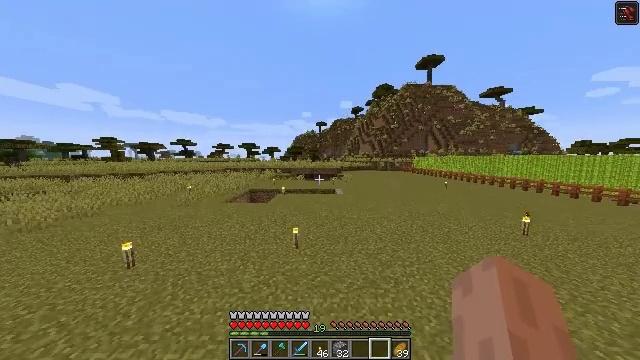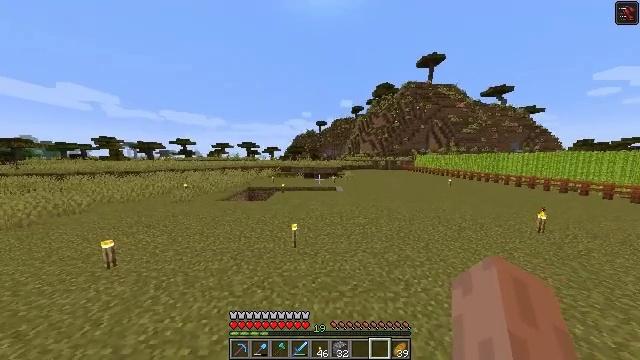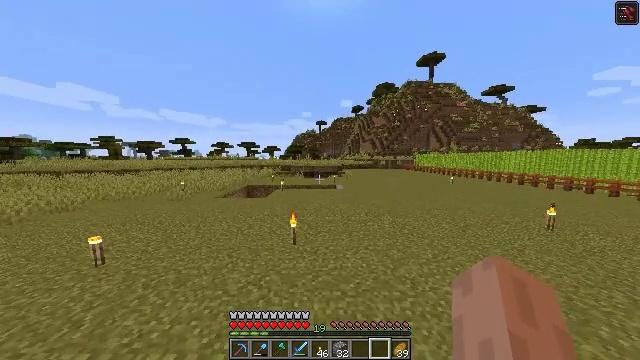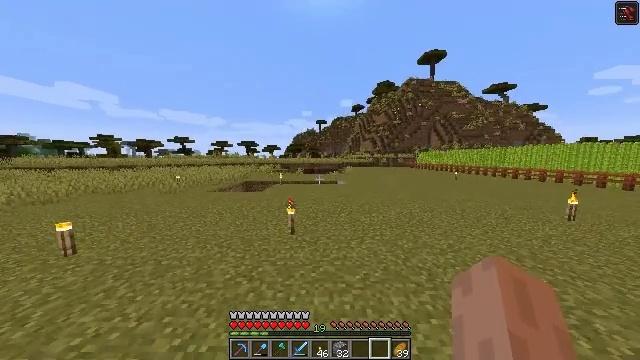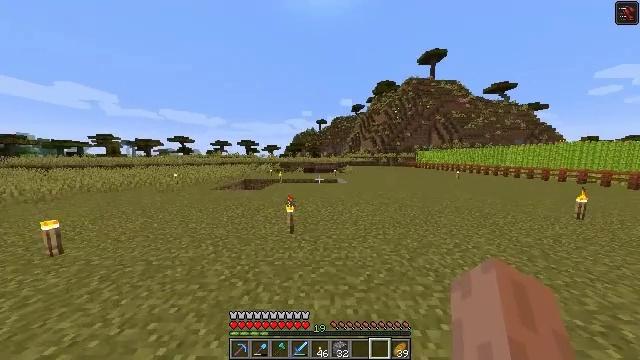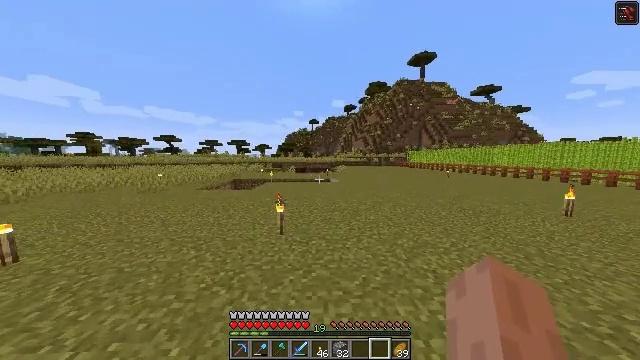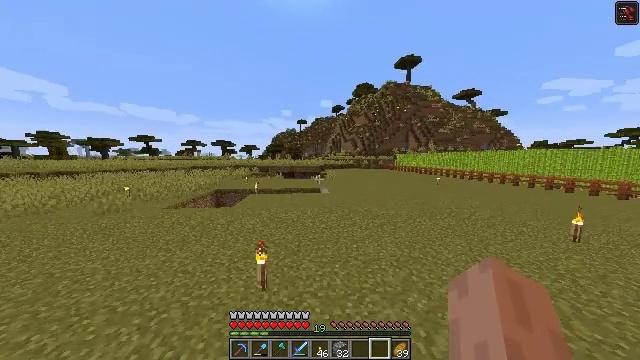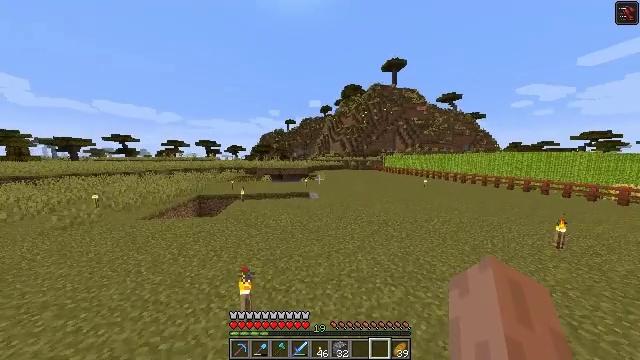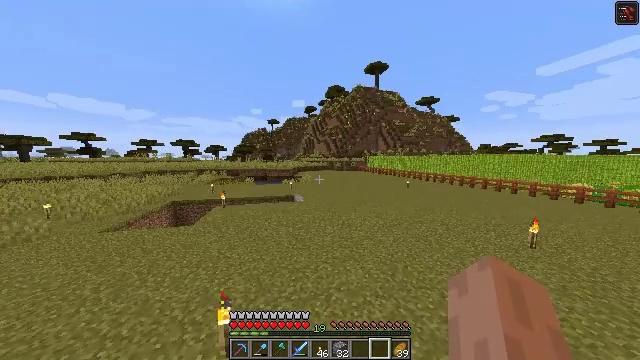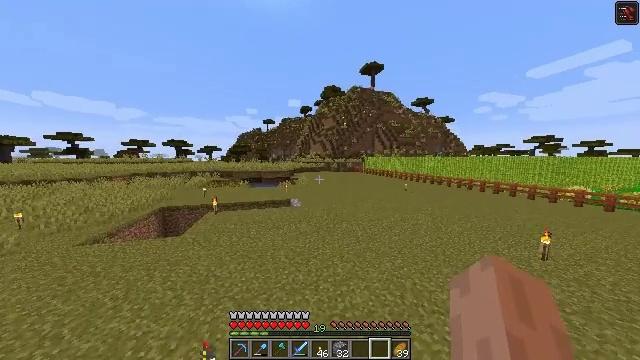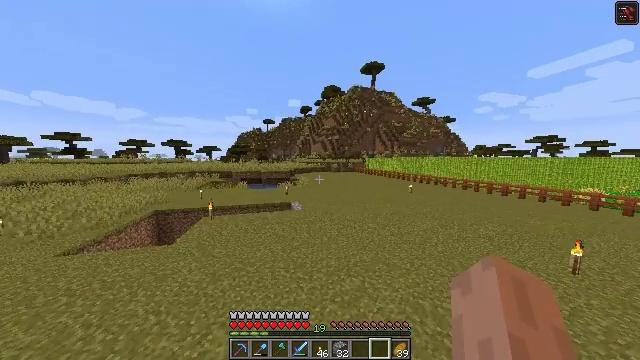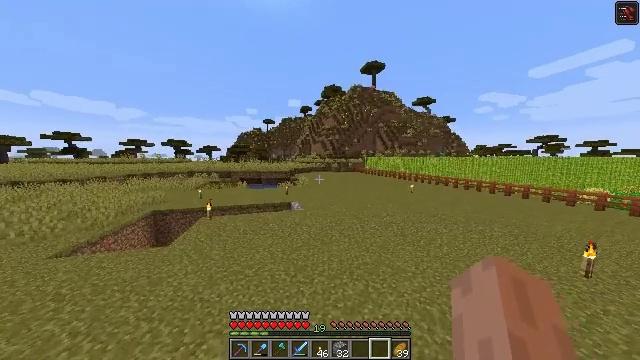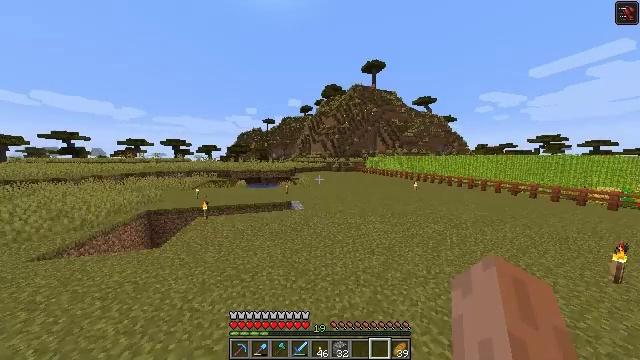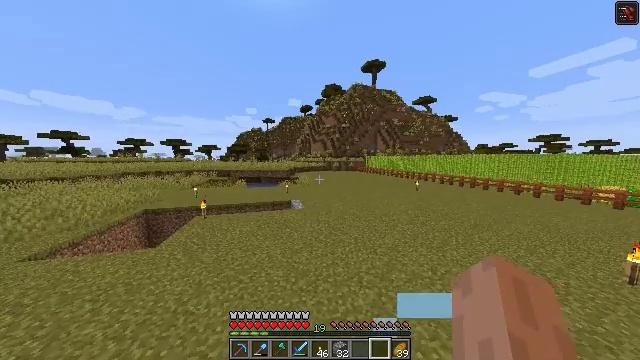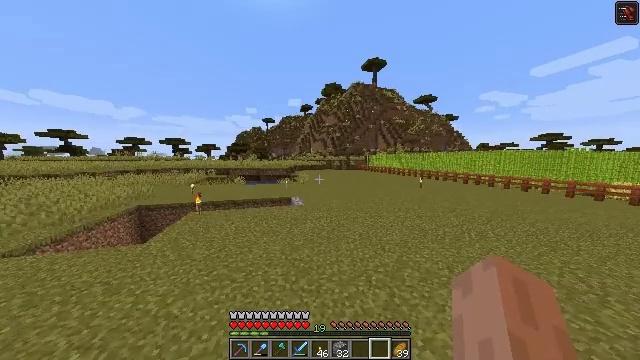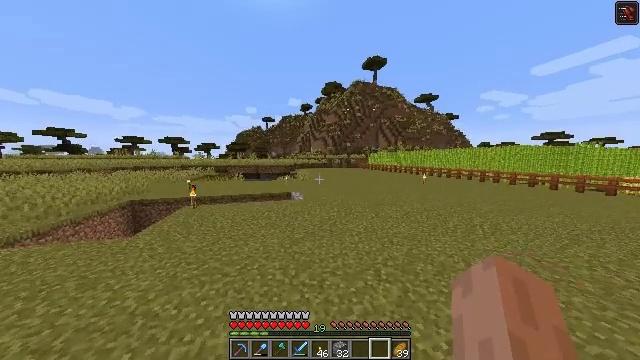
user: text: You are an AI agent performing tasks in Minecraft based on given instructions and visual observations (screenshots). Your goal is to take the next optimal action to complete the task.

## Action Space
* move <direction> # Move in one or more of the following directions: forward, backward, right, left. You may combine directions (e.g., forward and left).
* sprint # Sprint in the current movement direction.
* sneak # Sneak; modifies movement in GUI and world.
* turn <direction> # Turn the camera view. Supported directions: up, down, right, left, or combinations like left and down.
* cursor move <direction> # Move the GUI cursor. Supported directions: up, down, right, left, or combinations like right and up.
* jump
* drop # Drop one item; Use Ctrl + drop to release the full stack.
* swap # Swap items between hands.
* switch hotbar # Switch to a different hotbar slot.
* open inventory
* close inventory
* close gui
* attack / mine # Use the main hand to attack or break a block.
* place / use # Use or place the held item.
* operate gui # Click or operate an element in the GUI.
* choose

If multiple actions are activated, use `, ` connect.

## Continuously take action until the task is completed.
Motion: motion action
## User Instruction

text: Drop melon seeds.
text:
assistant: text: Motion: move forward, sprint, jump
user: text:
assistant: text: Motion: move forward, sprint, jump
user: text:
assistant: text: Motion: move forward, sprint, jump
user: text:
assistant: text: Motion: move forward, sprint, jump
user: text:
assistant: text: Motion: move forward, sprint, turn right, jump
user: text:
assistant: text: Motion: move forward, sprint, turn right, jump
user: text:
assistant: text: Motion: move forward, sprint, turn right, jump
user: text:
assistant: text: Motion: move forward, sprint, turn right, jump
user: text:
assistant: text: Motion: move forward, sprint, turn right, jump
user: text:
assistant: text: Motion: move forward, sprint, jump
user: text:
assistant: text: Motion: move forward, sprint, jump
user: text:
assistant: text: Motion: move forward, sprint, jump
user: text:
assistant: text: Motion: move forward, sprint, jump
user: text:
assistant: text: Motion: move forward, sprint, jump
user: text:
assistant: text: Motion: move forward, sprint, jump
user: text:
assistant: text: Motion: move forward, sprint, jump
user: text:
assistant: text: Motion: move forward, sprint, jump
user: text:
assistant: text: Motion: move forward, sprint, jump
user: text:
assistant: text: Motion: move forward, sprint, jump
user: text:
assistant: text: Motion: move forward, sprint, jump
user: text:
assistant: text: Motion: move forward, sprint, jump
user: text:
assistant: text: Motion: move forward, sprint, jump
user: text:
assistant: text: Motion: move forward, sprint, jump
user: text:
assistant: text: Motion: move forward, sprint, jump
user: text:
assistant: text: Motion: move forward, sprint, jump
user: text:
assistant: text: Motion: move forward, sprint, jump
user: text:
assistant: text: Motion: move forward, sprint, jump
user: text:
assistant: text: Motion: move forward, sprint, jump
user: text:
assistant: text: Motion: move forward, sprint, jump
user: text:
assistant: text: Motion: move forward, sprint, jump